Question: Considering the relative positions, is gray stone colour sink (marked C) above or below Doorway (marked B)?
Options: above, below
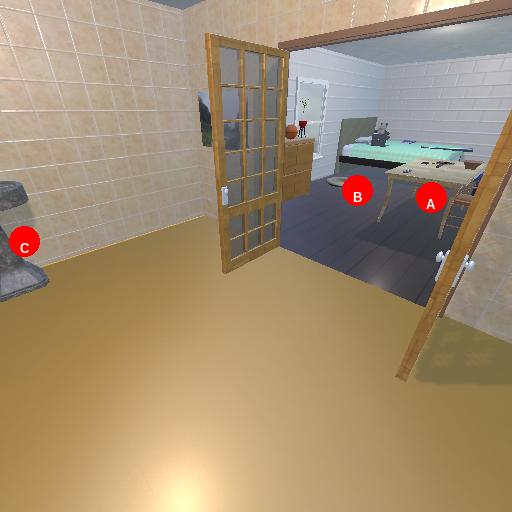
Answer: above